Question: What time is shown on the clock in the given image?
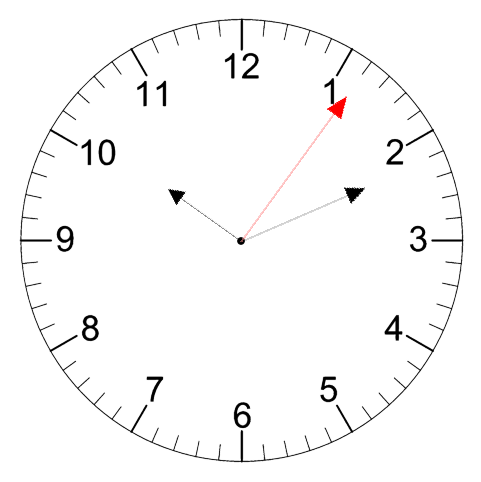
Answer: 10:11:06